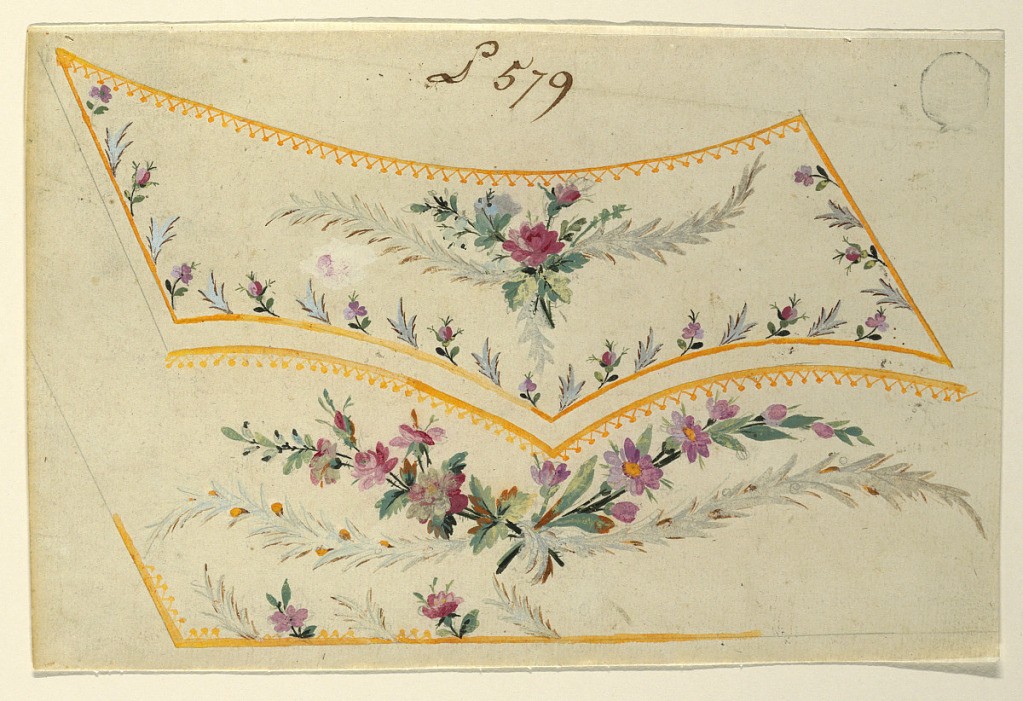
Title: Design for the Embroidery of a Man's Waistcoat of Pattern No. 579 of the "Fabrique de St. Ruf"
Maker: Fabrique de Saint Ruf, Lyon, France
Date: ca. 1785
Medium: Graphite, brush and gouache on paper
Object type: Drawing
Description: Left bottom corner. A zigzag line and flowers alternating with palm leaves along the edges. Bunch of flowers and palm leaves are at the pocket and beneath it.